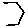
Label: hexagon